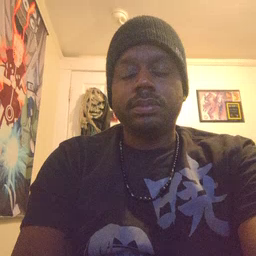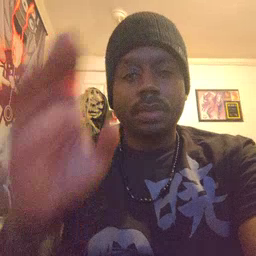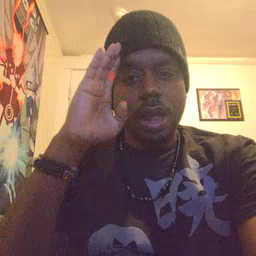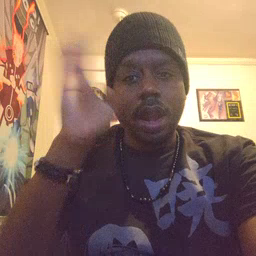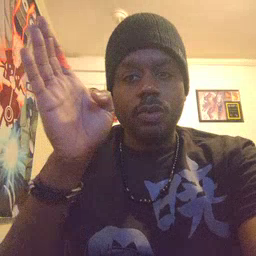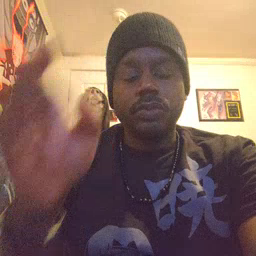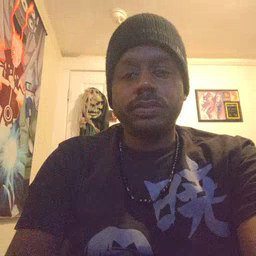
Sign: hello